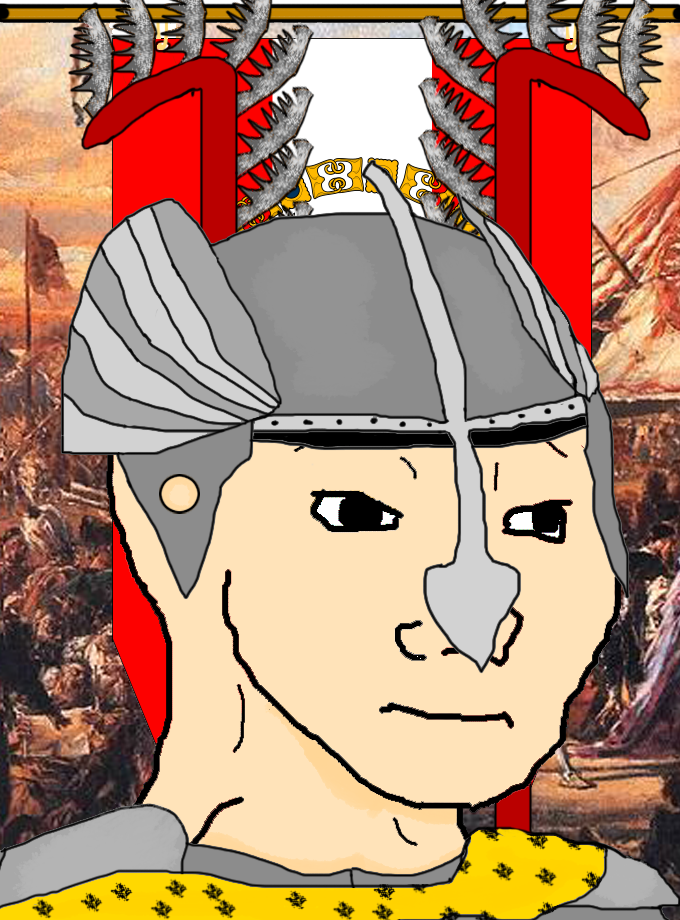
Label: 5_Wojak_with_Background